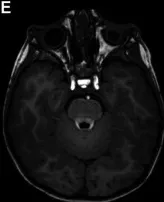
Substantia nigra.
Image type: radiology (mri)